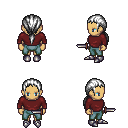
a pixel art fantasy rpg character, female body template, human, tanned skin, maroon long-sleeve shirt, teal pants, white ponytail hairstyle, metal boots, dagger, four views (front, back, left, right), 2x2 character sprite sheet, small pixel art, hard edges, no anti-aliasing